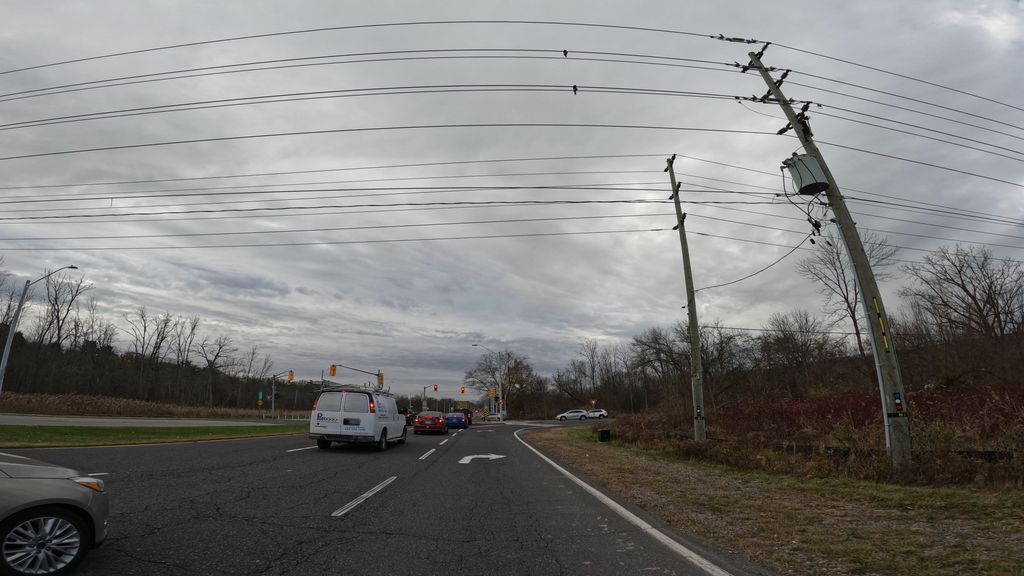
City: hamilton